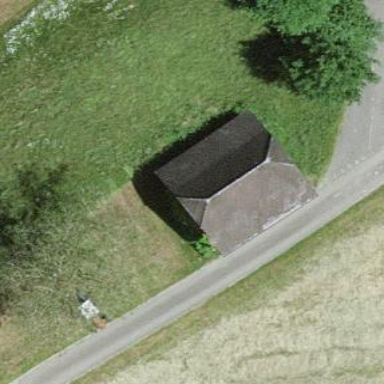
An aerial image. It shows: Barn.